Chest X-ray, AP view. Patient: 57 years old, sex F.
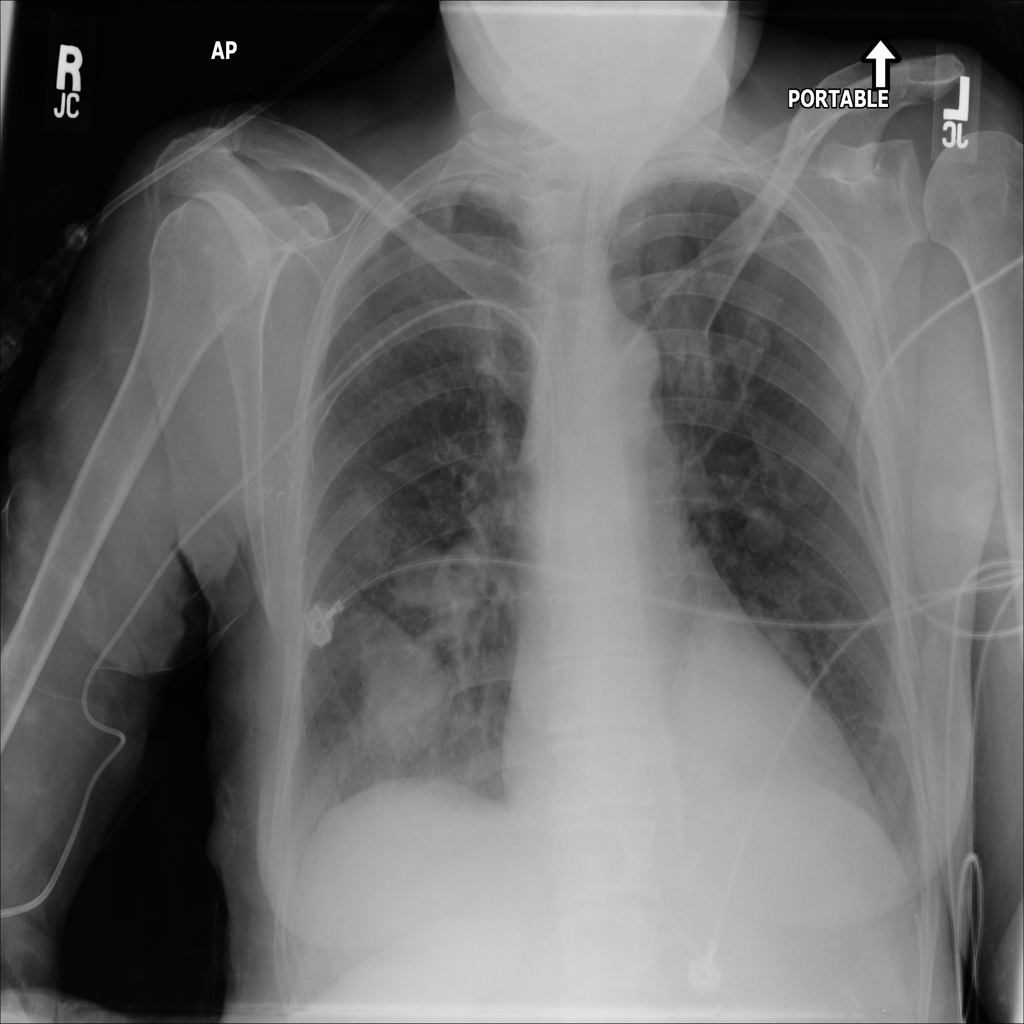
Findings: Mass